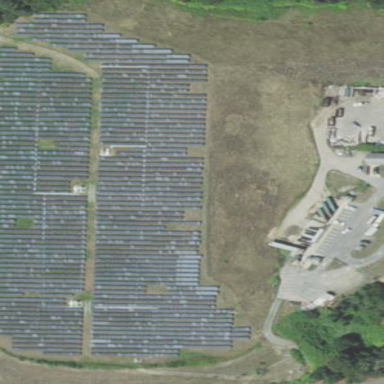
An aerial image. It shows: Solar power generator using photovoltaic method with solar photovoltaic panel types.